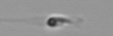
Label: flagellate_morphotype3